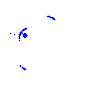
Particle: pion